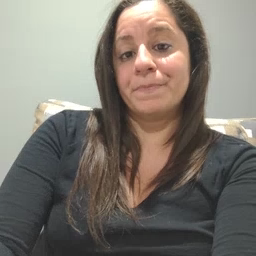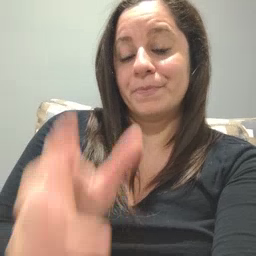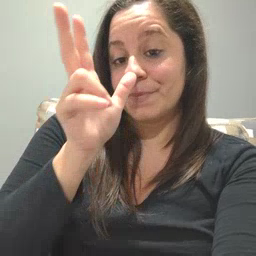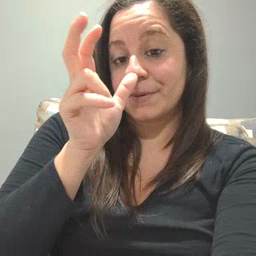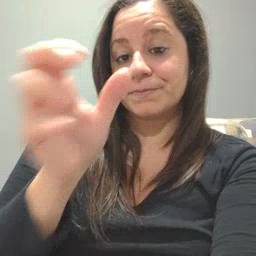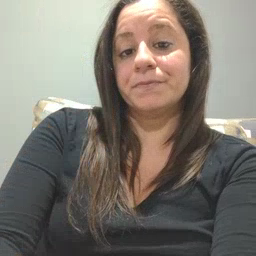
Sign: bug